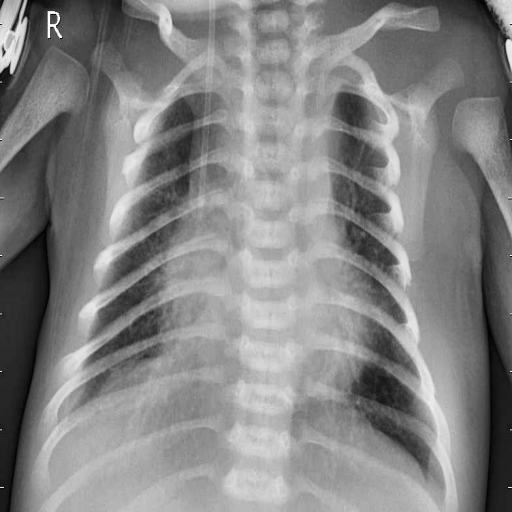
Finding: PNEUMONIA